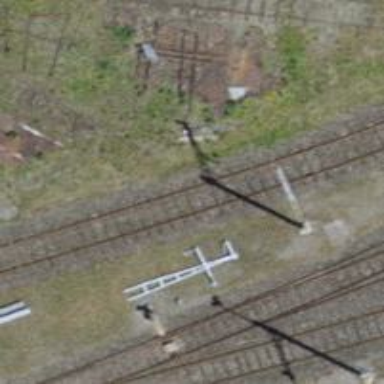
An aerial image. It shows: Railway buffer stop.